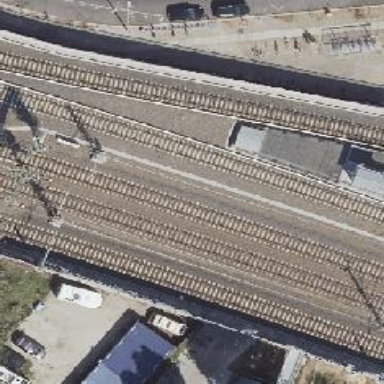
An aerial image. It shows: Light rail electrified railway with power from the bottom.